Question: I would like the user to be able to view a hyperlink to my website when he clicks on my addon from tools , addon. So how would i exactly add a hyperlink to my site. I am using firefox addon sdk.
Edit:
I realized the icon could be changed with icon:"name.png" in packages.json. But is there a similar way to change the homepage URL.
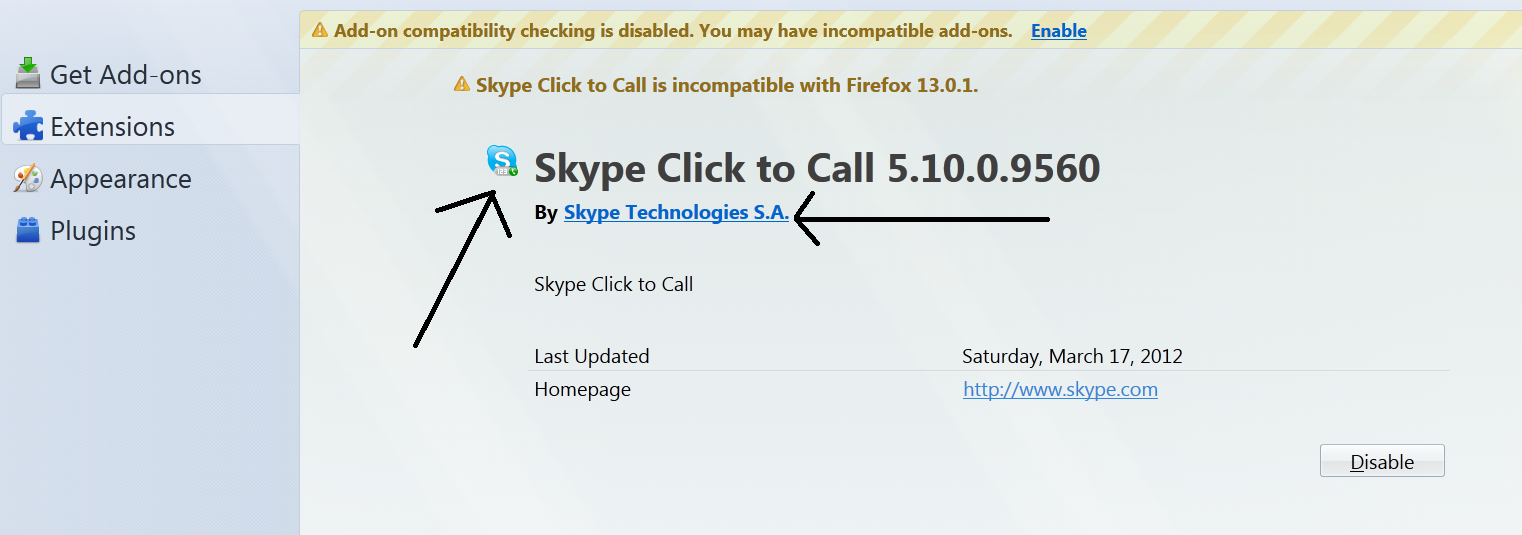
Answer: Update your 'package.json' by adding a 'homepage' property like this:
'''
{
"name": "myaddons",
"license": "MPL 2.0",
"author": "",
"version": "0.1",
"fullName": "myaddons",
"id": "jid1-TGV1ZHqyB9PkVg",
"description": "a basic add-on",
"homepage": "http://examples.com",
"icon": "chrome://myext/skin/icon.png"
}
'''
and then run 'cfx xpi'.
These values are used by 'install.rdf'.
<URL>